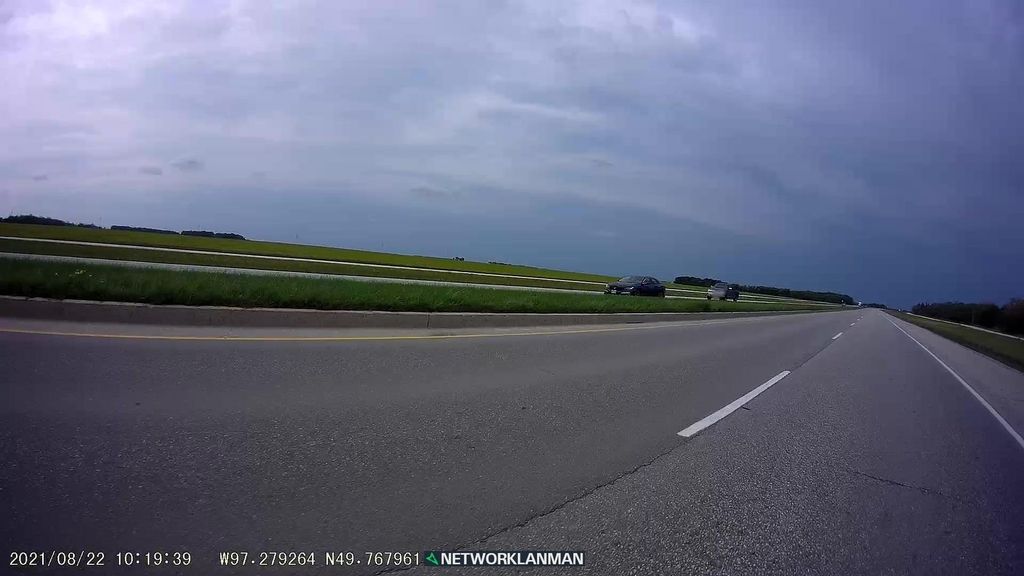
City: winnipeg